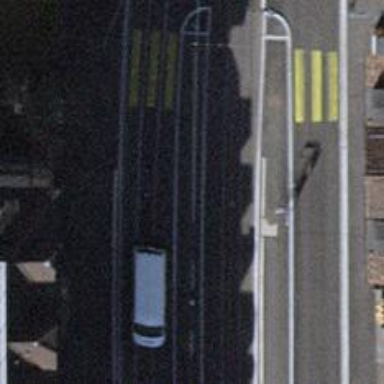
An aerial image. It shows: Tram stop with stop position for public transport.